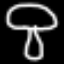
Label: mushroom